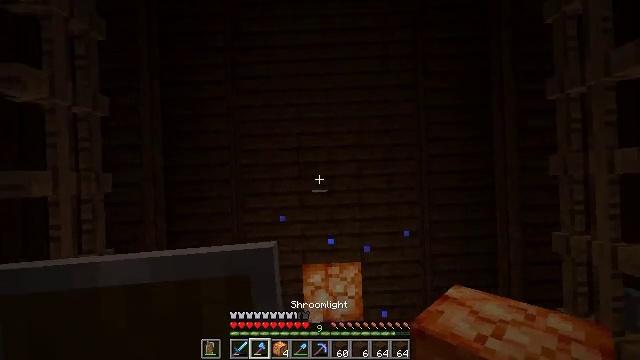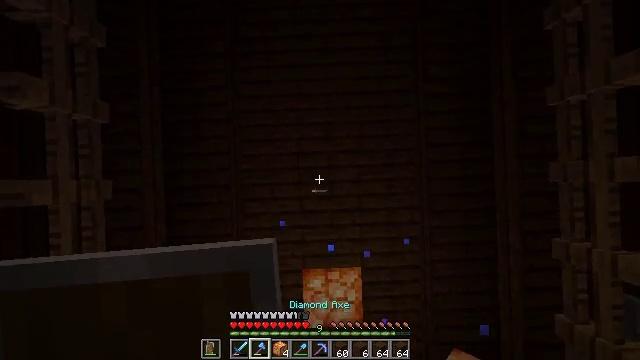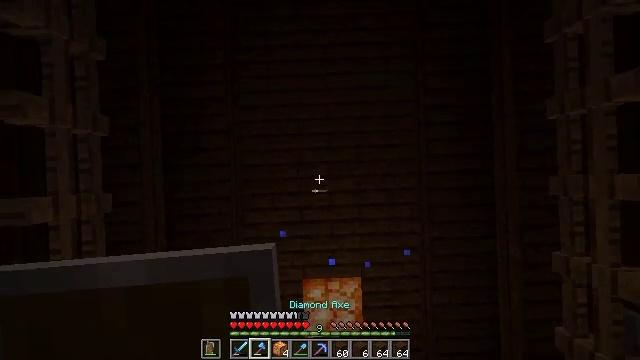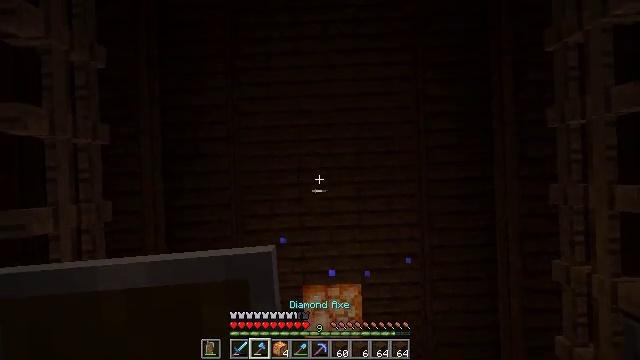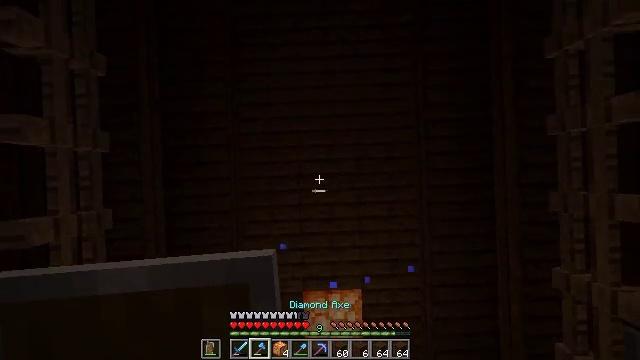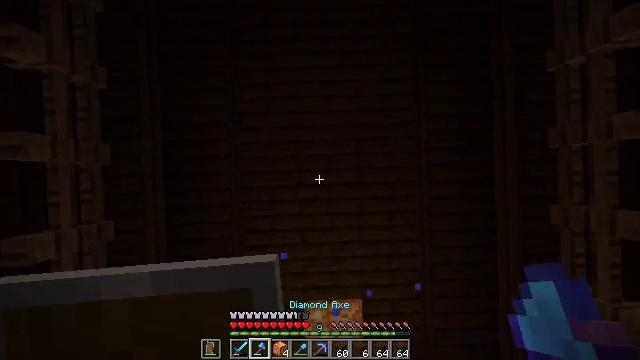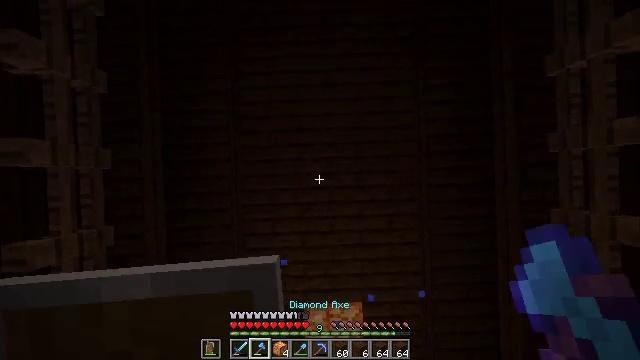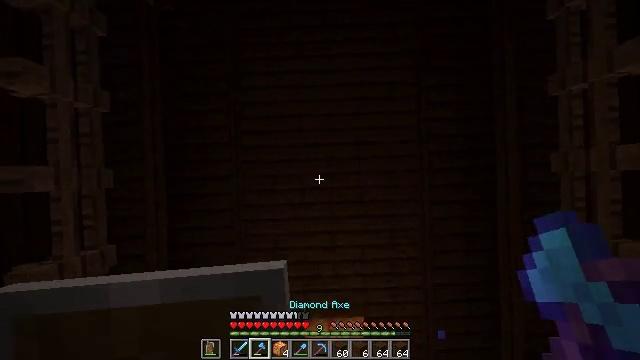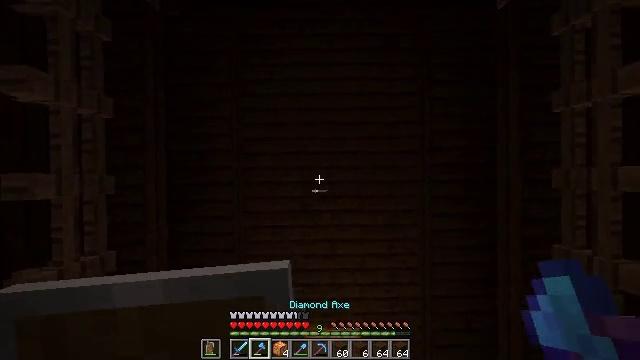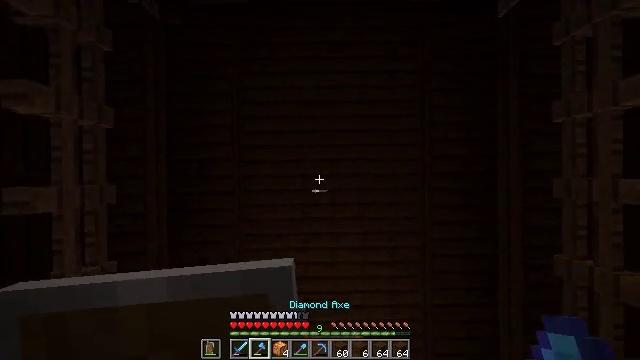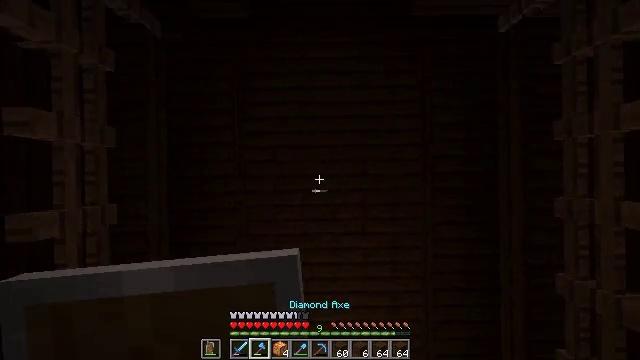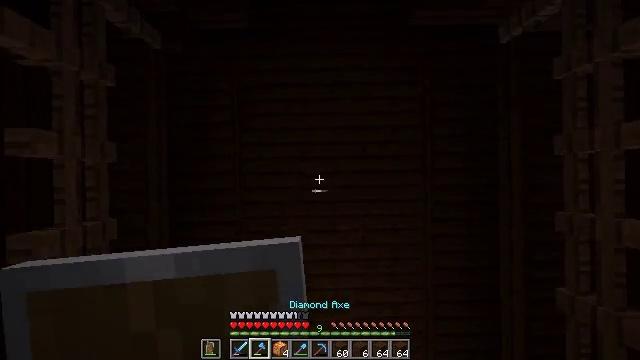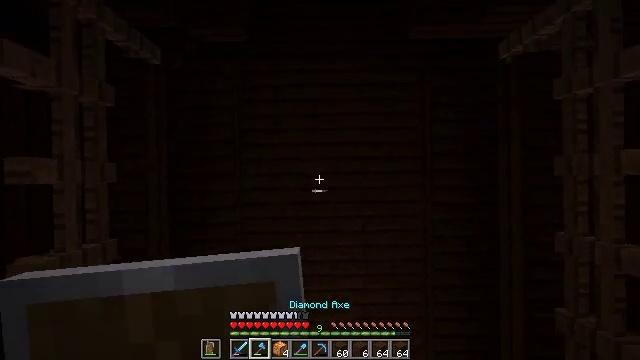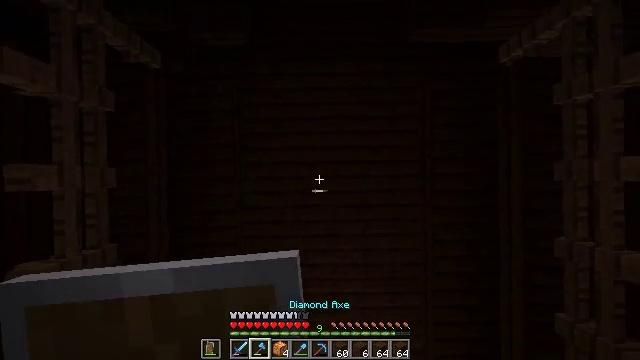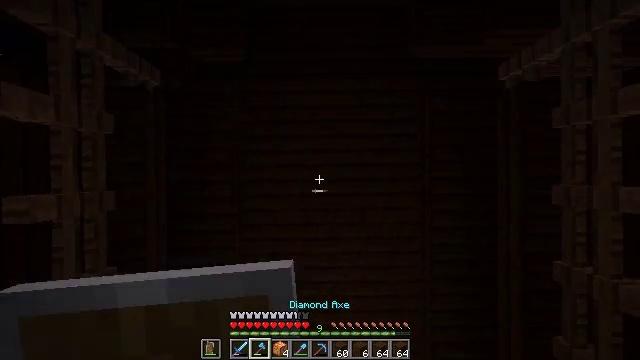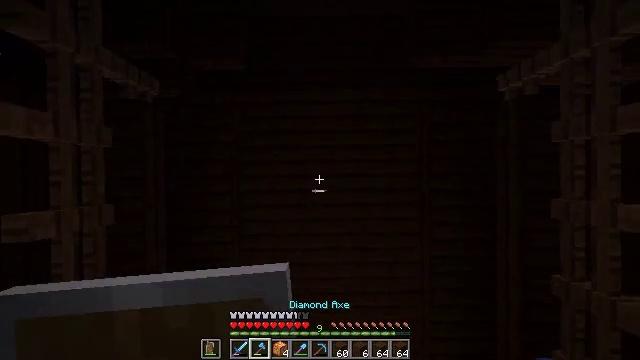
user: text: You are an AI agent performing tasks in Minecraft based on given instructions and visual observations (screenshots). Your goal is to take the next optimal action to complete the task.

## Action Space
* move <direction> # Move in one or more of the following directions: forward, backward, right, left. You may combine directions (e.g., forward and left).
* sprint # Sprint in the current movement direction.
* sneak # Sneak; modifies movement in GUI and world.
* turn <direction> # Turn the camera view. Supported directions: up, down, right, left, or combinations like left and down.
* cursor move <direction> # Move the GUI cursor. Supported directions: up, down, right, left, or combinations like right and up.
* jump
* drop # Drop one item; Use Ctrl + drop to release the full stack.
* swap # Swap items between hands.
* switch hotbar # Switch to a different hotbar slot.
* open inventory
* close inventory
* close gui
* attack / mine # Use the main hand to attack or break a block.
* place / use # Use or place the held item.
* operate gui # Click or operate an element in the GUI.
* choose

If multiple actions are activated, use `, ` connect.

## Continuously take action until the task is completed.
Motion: motion action
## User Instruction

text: Retrieve dark oak planks for building.
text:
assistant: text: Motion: move back, switch to hotbar 2
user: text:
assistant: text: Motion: move back, switch to hotbar 2
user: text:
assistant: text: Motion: move back, switch to hotbar 2
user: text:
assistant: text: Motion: move back
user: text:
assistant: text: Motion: move back, turn up
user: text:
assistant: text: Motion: move back, turn up
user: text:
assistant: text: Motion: move back, turn up
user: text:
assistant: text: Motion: move back, turn right and up
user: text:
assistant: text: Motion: move back
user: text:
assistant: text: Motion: move back
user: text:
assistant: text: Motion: move back
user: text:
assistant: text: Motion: move back
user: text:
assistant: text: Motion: move back
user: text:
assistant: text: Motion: move back
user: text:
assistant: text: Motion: move back
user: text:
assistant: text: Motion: move back
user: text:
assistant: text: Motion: move back, turn up
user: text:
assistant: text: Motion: move back, turn up
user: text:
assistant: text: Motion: move back, turn up
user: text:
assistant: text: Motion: move back
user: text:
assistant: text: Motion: no_op
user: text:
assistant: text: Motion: no_op
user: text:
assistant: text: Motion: no_op
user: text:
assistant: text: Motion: no_op
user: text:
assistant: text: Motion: no_op
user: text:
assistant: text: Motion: no_op
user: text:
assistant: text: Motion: no_op
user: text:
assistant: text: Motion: turn down
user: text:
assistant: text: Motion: no_op
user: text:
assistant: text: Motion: no_op